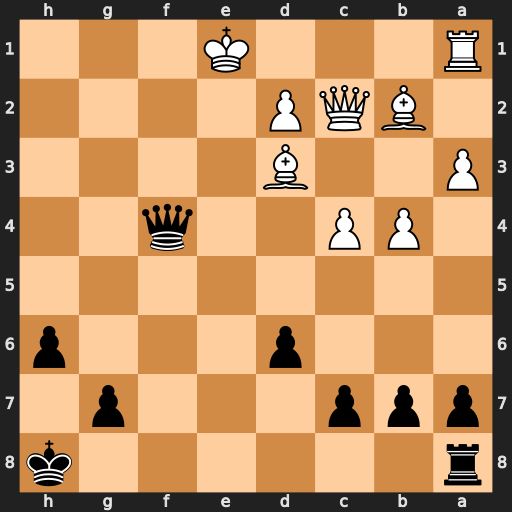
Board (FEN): r6k/ppp3p1/3p3p/8/1PP2q2/P2B4/1BQP4/R3K3
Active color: b
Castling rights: Q
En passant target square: -
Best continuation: Re8+ Be4 Rxe4+ Qxe4 Qxe4+